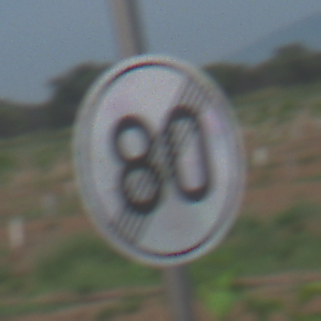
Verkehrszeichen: EndeGeschwindigkeit80
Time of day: SunriseSunset
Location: Outdoor (Nature)
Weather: PartlyCloudy
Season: NotSpecified
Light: Natural